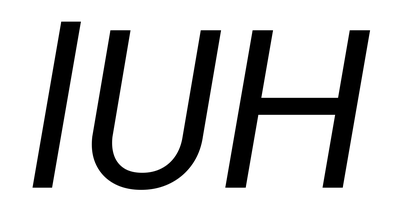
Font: Roboto-Italic_Italic